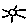
Label: sun